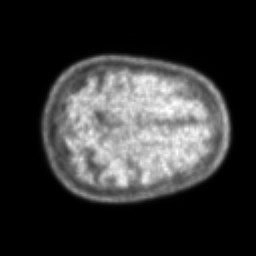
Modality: PET
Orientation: axial
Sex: male
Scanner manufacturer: ge